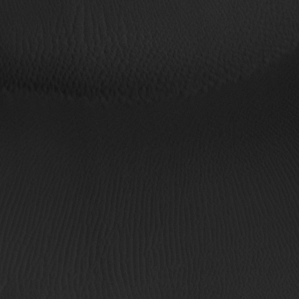
Label: non_frost